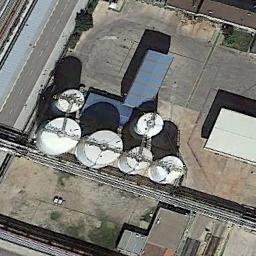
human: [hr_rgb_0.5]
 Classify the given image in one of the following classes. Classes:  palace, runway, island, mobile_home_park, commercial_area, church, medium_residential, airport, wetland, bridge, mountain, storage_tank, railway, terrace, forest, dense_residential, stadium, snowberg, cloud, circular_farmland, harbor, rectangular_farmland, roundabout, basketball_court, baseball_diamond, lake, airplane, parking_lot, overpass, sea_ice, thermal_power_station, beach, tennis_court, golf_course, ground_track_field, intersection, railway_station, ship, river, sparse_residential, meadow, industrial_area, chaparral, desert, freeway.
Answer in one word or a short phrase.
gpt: storage_tank